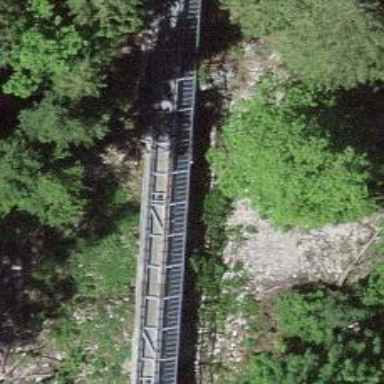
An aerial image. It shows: Funicular railway.